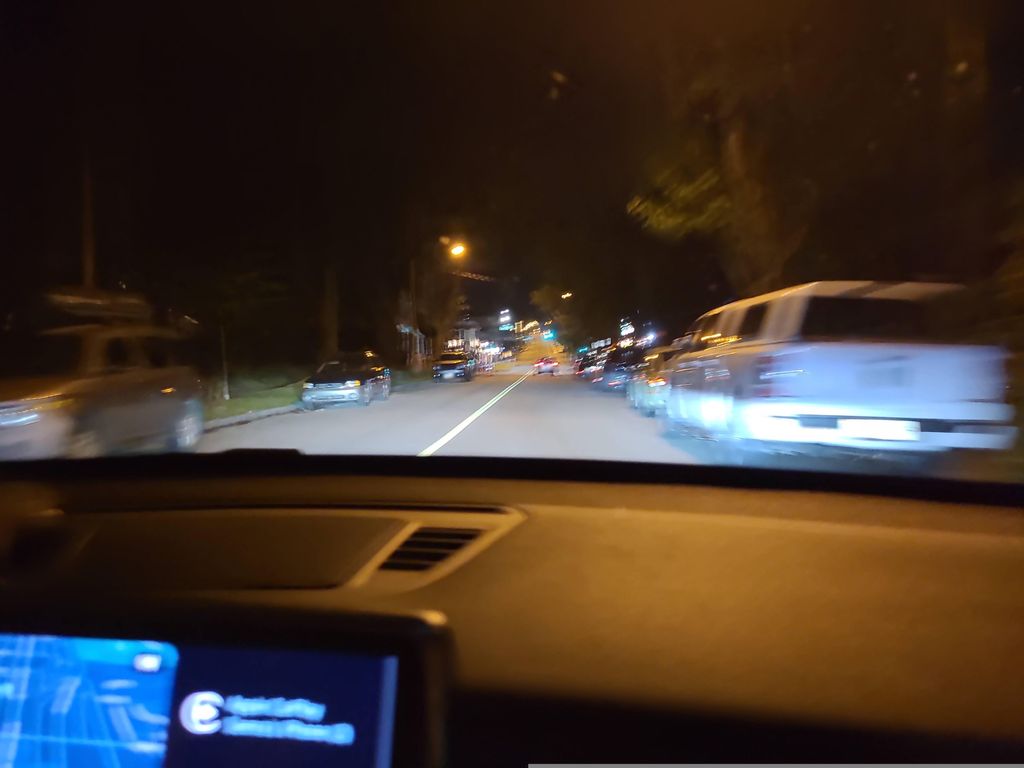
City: vancouver